【题型】选择题　【知识点】函数　【难度】easy
在同一坐标系内作出的两个函数图像如图所示，则这两个函数为（ ）

\vspace{1em}

A. $y = a^x$ 和 $y = \log_a(-x)$

B. $y = a^x$ 和 $y = \log_a x^{-1}$

C. $y = a^{-x}$ 和 $y = \log_a x^{-1}$

D. $y = a^{-x}$ 和 $y = \log_a(-x)$

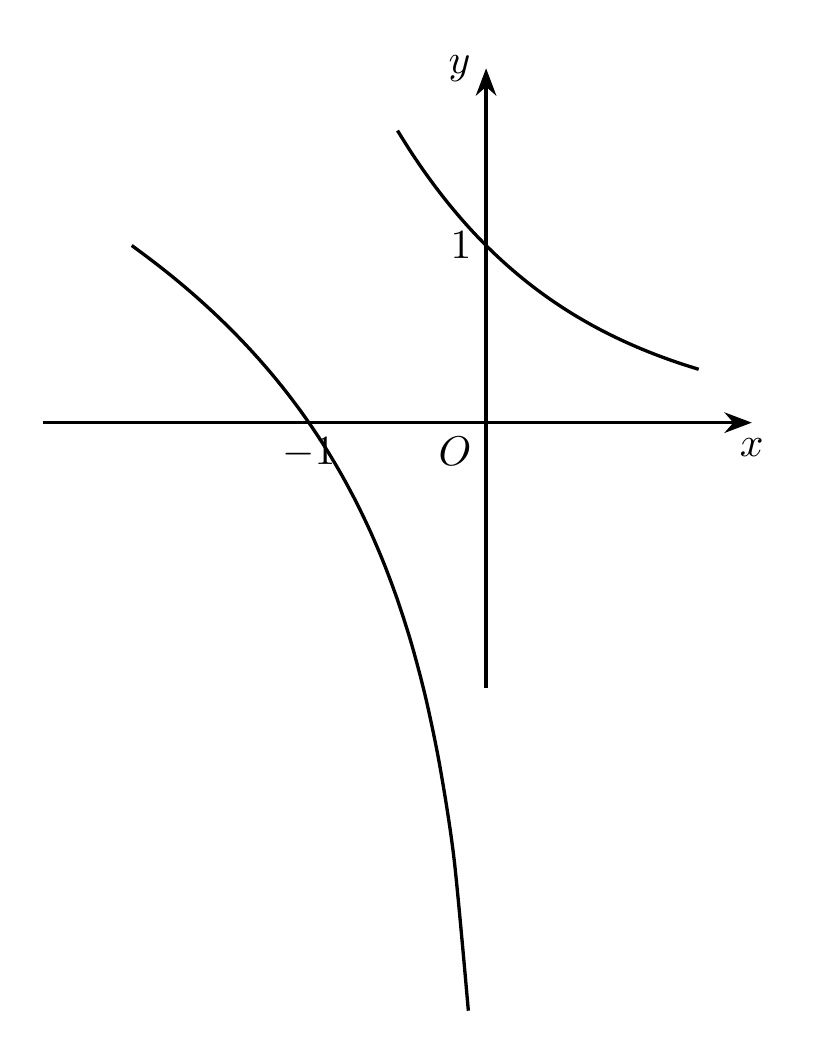
【解答】
\textbf{【答案】} D

\textbf{【分析】} 先由指数函数的图象确定函数底数的取值范围，再由此推断对数复合函数的图象性质，并与已知图象比较，若矛盾则排除。

\textbf{【详解】}
对于选项A，由图可知$y = a^x$为减函数，故$0 < a < 1$，此时$y = \log_a(-x)$为$(-\infty,0)$上的增函数，与图象矛盾，排除A。

对于选项B，由图可知$y = a^x$为减函数，故$0 < a < 1$，此时$y = \log_a x^{-1}$为$(0,+\infty)$上的增函数，与图象矛盾，排除B。

对于选项C，由图可知$y = a^{-x}$为减函数，故$a > 1$，此时$y = \log_a x^{-1}$为$(0,+\infty)$上的减函数，与图象矛盾，排除C。

故选：D。